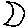
Label: moon